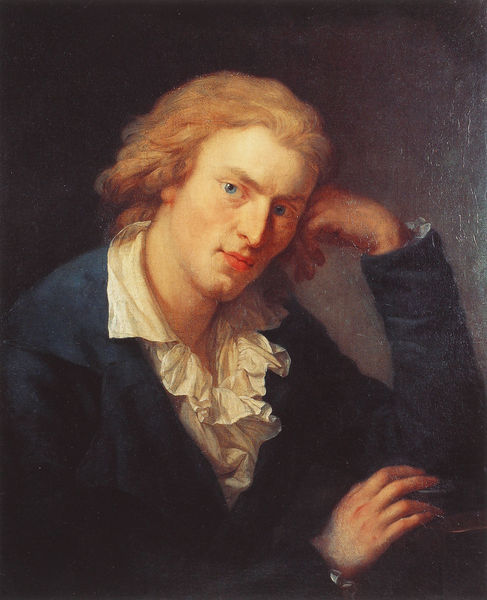
Titel: Porträt von Friedrich Schiller
Künstler: Anton Graff
Schlagwörter: blau, dunkel, hand, mann, haar, hintergrund, weiss, rot, hemd, arm, augen, kragen, hände, portrait, mantel, lippe, lippen, potrait, ernst, nachdenklich, krause, biedermeier, jüngling, junger mann, aufgestützt, jabot, rennassance, nachdenklinch